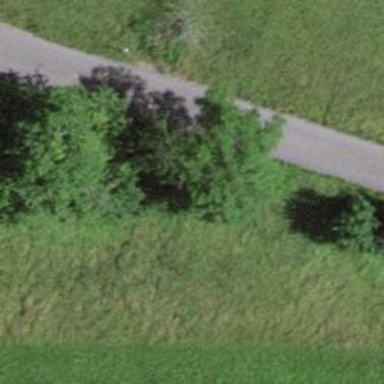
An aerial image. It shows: Row of trees in natural setting.